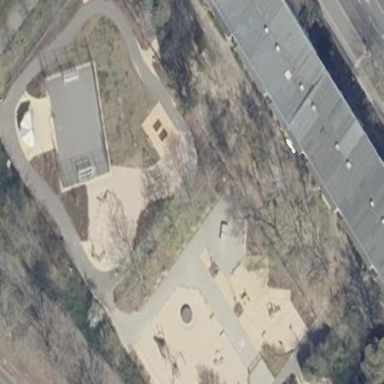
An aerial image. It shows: Playground area for leisure land.